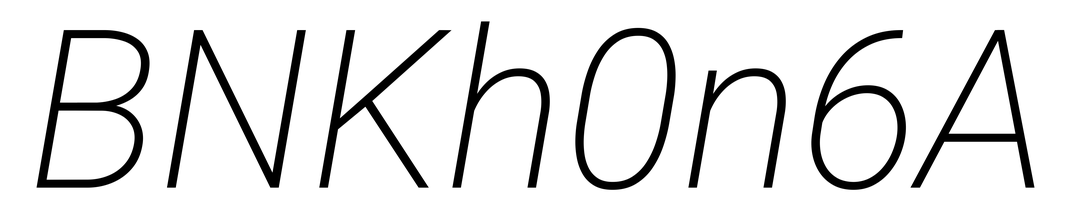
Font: Roboto-Italic_ExtraLight_Italic